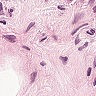
Metastatic tissue present: no